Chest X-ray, PA view. Patient: 66 years old, sex M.
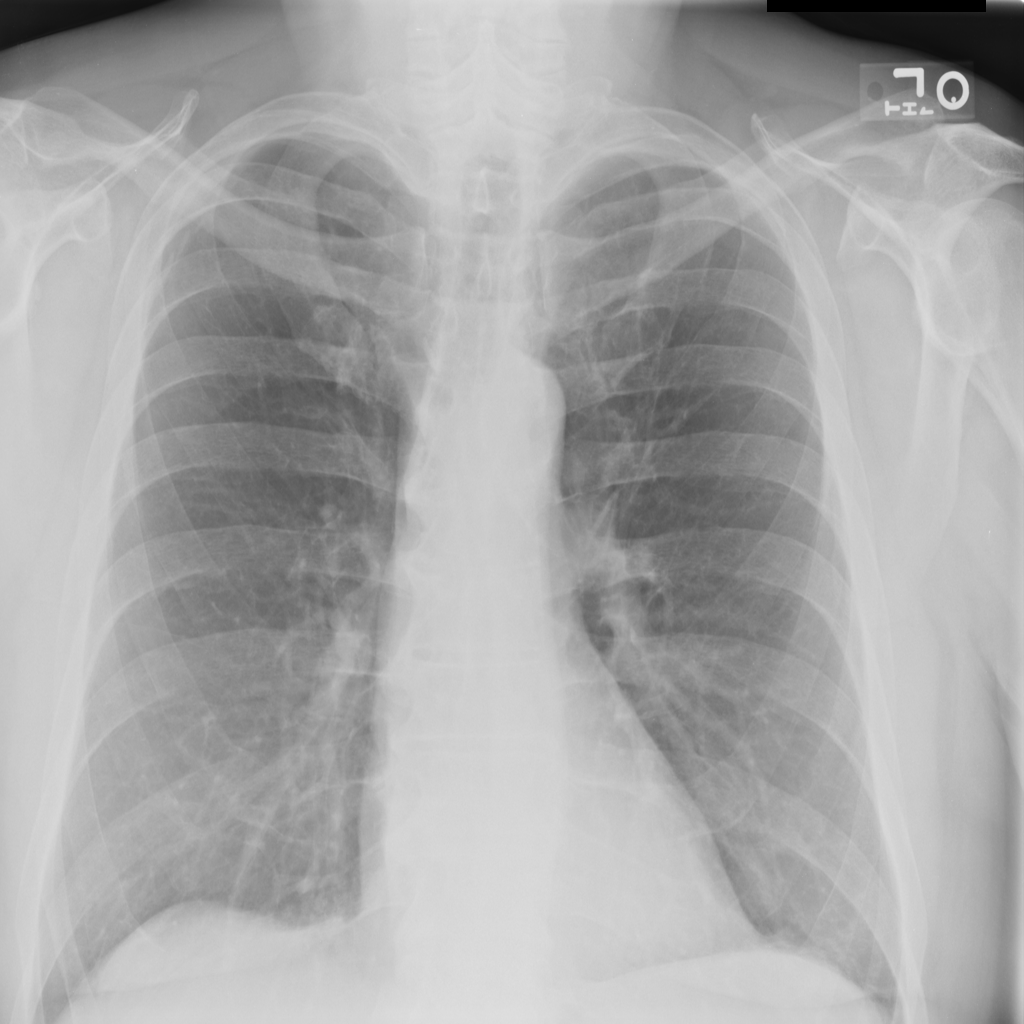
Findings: No Finding